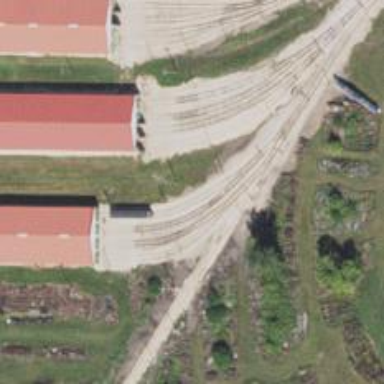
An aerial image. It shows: Preserved railway yard with electrified contact lines.